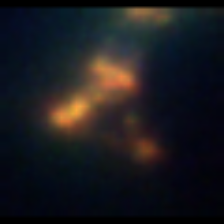
Taxon: Diatom_aggregate
Group: Diatoms